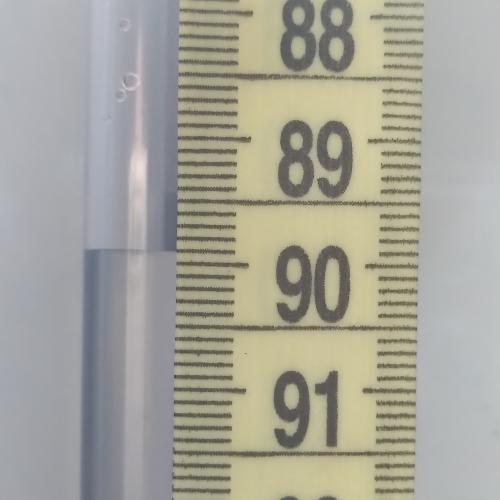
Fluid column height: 89.9 cm